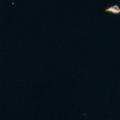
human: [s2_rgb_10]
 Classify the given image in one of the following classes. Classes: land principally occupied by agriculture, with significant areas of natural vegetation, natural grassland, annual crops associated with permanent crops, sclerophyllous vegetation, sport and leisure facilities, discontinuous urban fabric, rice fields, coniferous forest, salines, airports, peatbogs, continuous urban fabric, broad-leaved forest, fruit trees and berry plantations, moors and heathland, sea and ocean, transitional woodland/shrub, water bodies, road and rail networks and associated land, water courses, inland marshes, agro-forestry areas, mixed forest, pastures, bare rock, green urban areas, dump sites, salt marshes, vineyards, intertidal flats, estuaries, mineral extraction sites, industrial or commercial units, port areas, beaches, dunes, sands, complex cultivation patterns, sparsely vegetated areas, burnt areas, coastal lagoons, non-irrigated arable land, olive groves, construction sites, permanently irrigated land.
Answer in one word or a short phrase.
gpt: sea and ocean